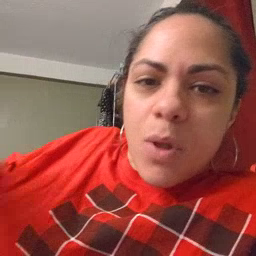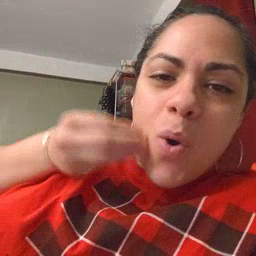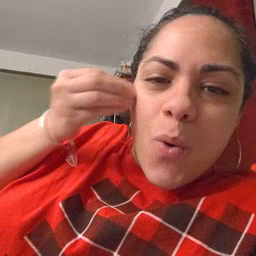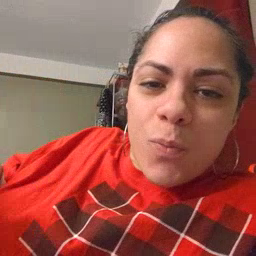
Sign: home